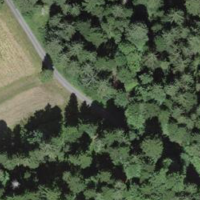
EUNIS habitat code: 43
Species observed at this site:
Propylaea quatuordecimpunctata
Petasites albus
Argynnis paphia
Macroglossum stellatarum
Anatis ocellata